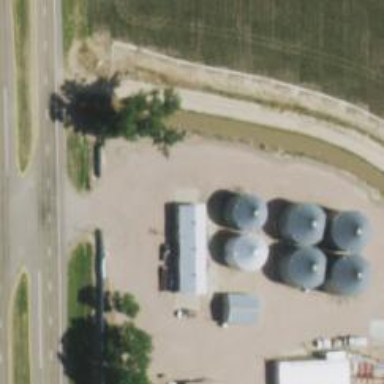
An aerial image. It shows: Silo.